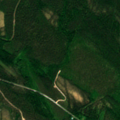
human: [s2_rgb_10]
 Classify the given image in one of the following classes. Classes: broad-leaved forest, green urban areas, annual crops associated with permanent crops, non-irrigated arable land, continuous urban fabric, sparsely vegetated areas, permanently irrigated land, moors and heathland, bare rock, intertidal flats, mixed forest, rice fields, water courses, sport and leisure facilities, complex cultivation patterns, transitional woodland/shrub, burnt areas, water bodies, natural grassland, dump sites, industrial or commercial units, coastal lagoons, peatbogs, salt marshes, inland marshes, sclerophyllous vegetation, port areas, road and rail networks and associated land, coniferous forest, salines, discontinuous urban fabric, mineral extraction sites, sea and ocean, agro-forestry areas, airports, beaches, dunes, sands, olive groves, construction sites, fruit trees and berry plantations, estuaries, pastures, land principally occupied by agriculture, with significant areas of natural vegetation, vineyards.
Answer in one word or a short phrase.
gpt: coniferous forest, mixed forest, transitional woodland/shrub